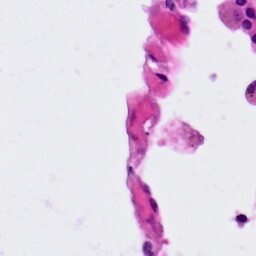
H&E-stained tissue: Lung